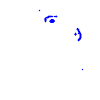
Particle: electron